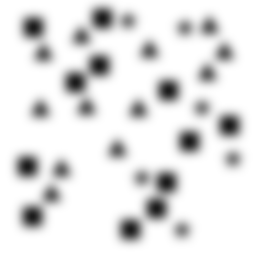
Squares: 12
Triangles: 12
Stars: 6
Total shapes: 30